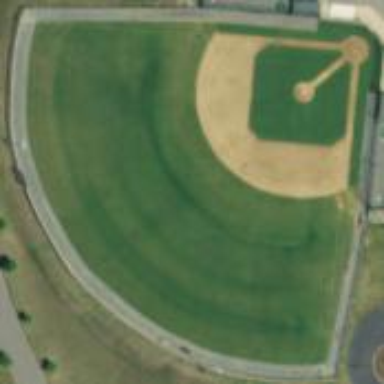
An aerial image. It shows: Baseball pitch for leisure land activities.